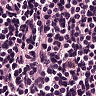
Metastatic tissue present: no